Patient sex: F
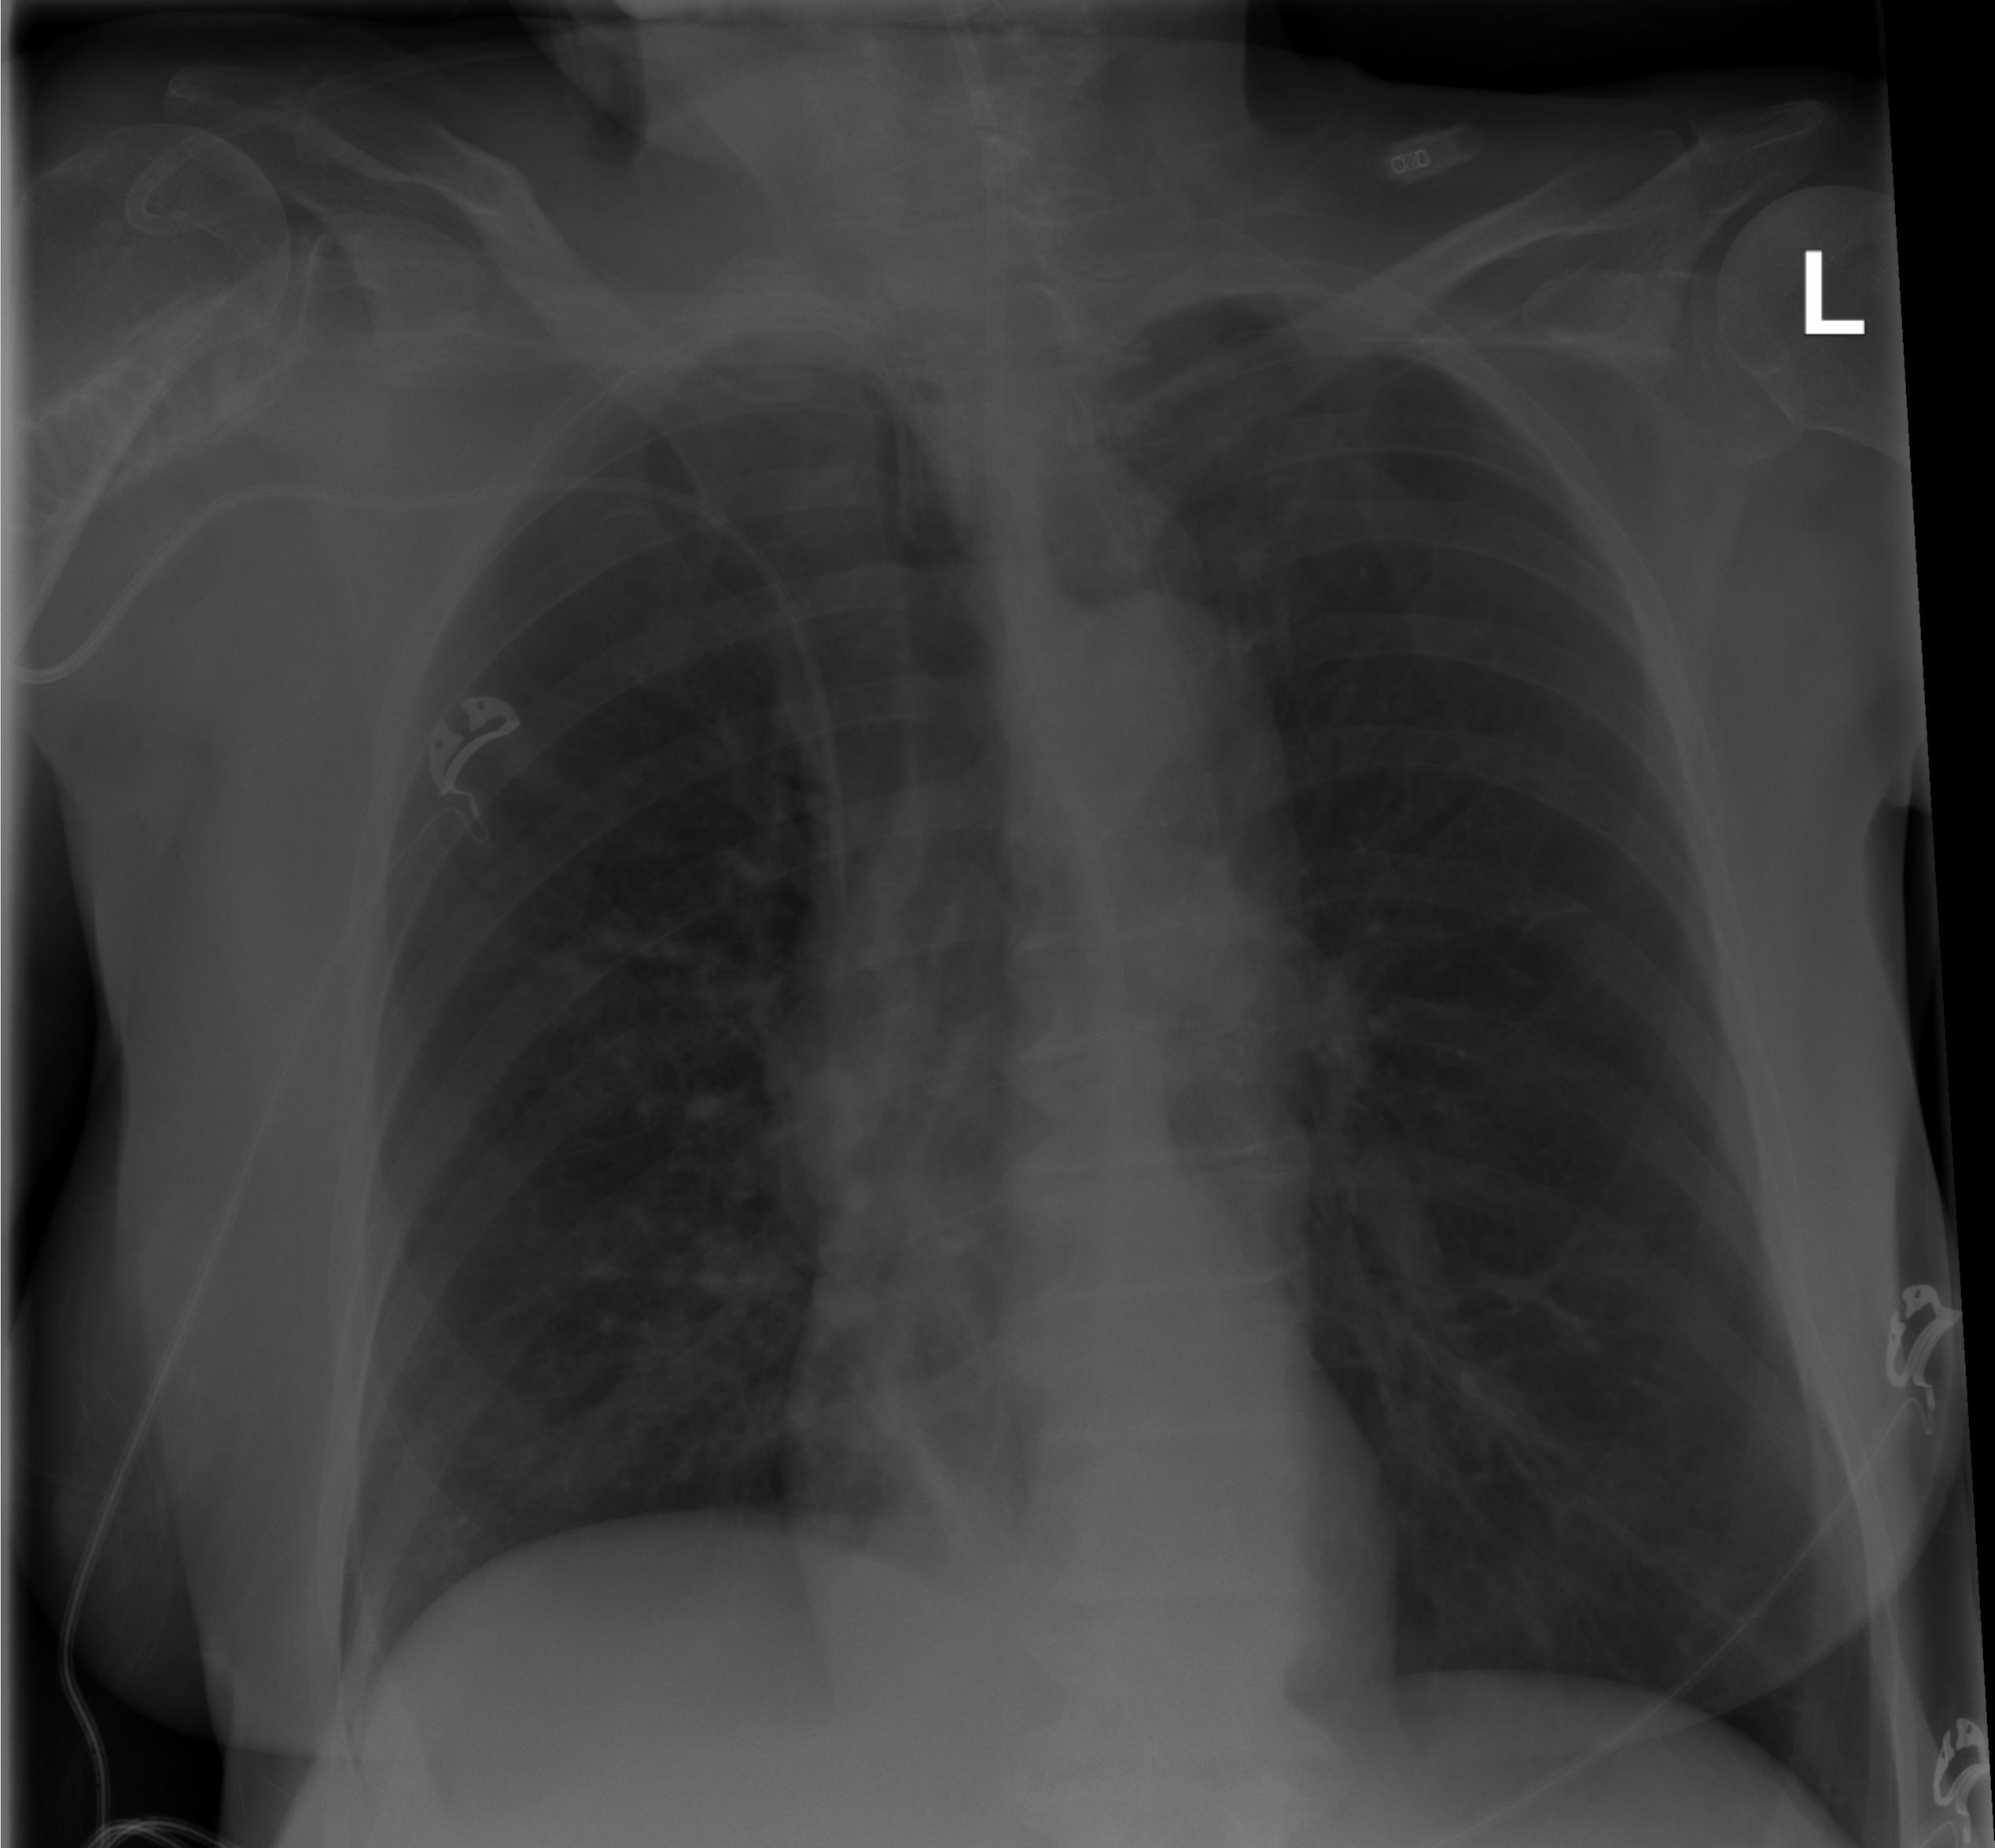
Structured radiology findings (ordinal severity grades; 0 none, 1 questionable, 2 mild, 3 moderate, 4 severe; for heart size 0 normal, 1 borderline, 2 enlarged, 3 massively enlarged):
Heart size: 0
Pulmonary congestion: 0
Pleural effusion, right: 0
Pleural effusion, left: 0
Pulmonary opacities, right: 1
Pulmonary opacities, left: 0
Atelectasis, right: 0
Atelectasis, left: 0